Field crop: maize
Growth stage: 2
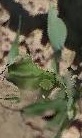
Species: maize